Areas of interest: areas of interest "Caoyang Cinema"
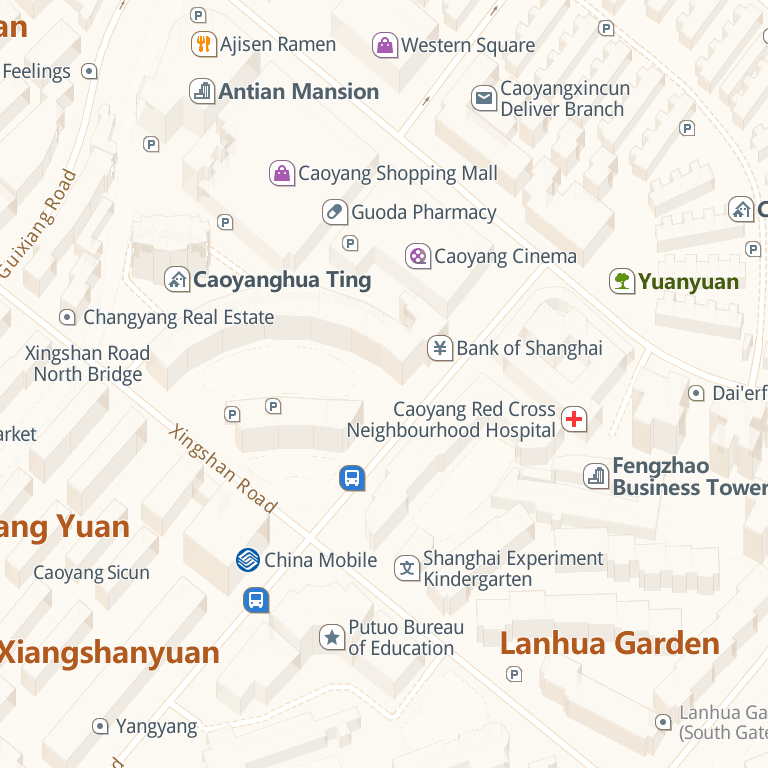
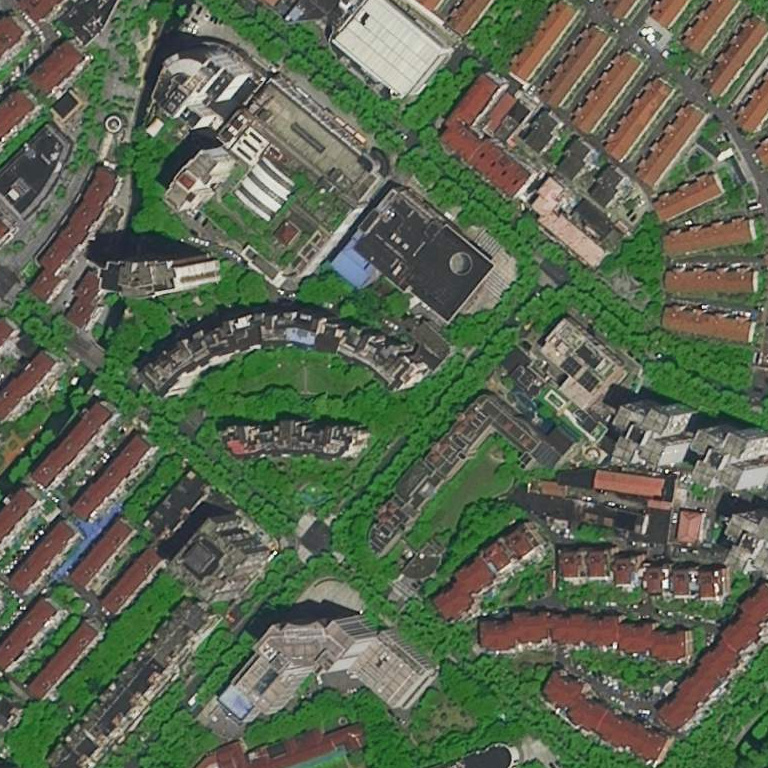